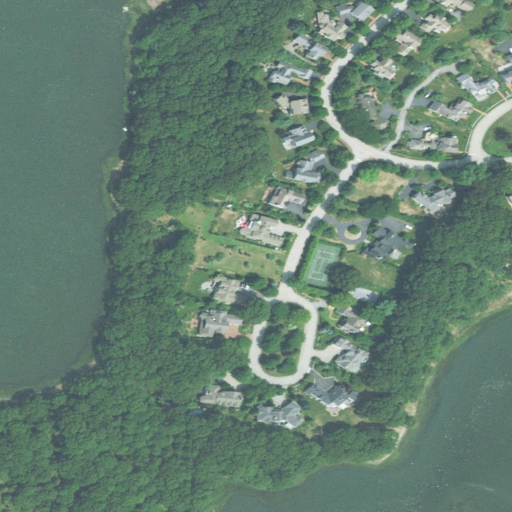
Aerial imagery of cape in Rhode Island named Calf Neck containing open water, medium intensity development, deciduous forest, low intensity development, herbaceous wetlands, mixed forest, open development, and high intensity development